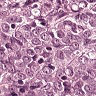
Metastatic tissue present: yes